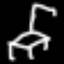
Label: chair